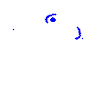
Particle: electron